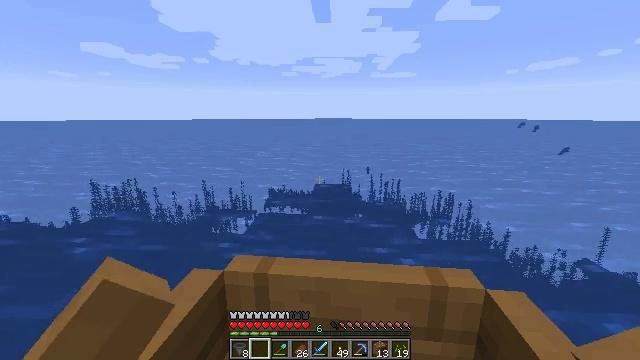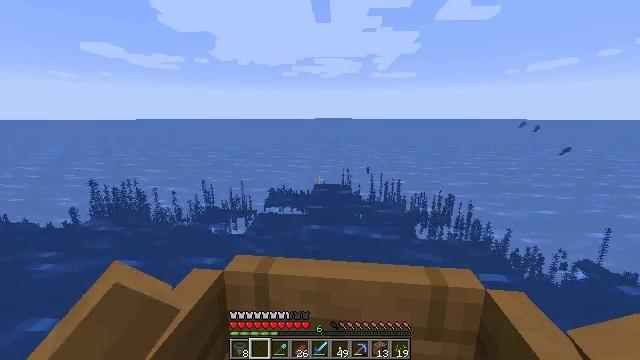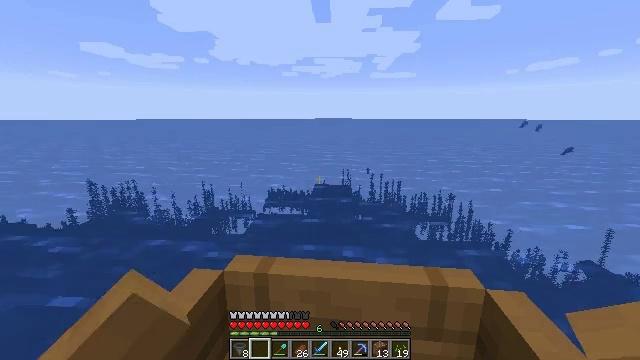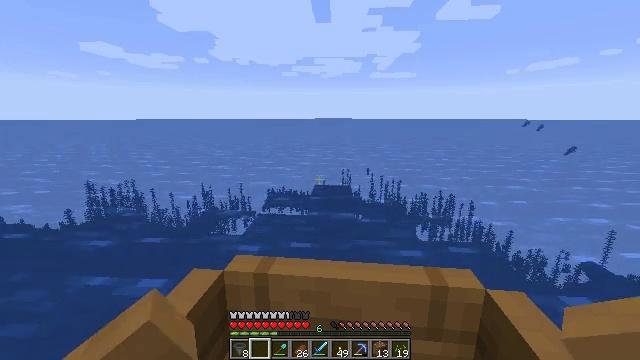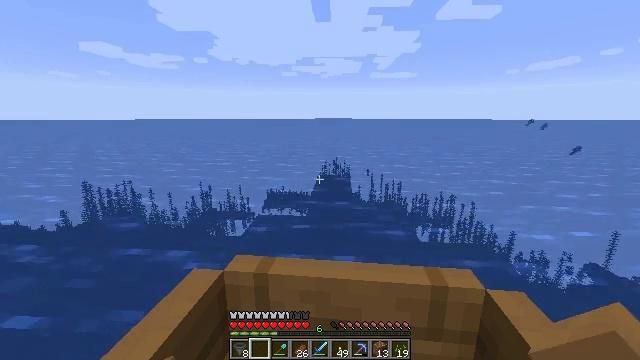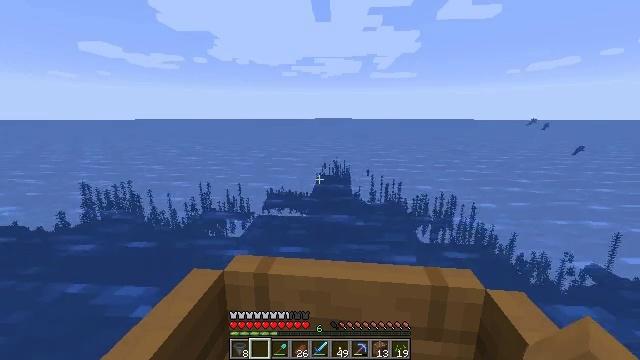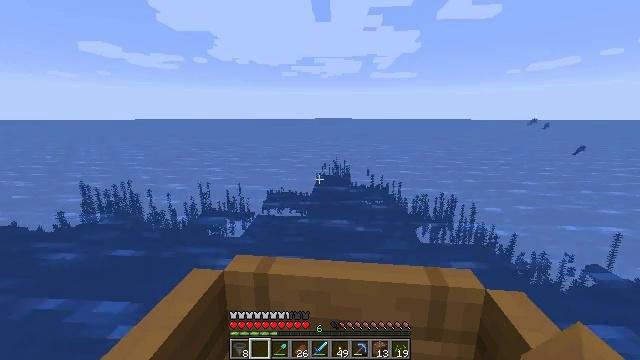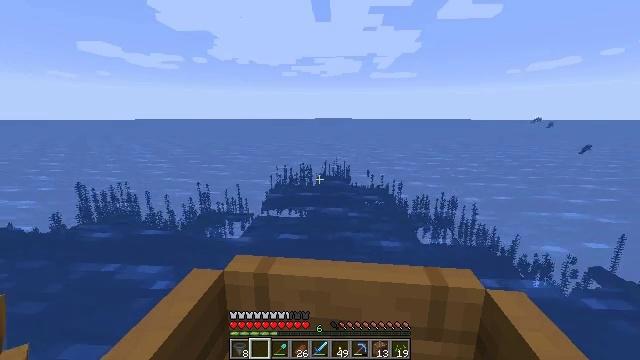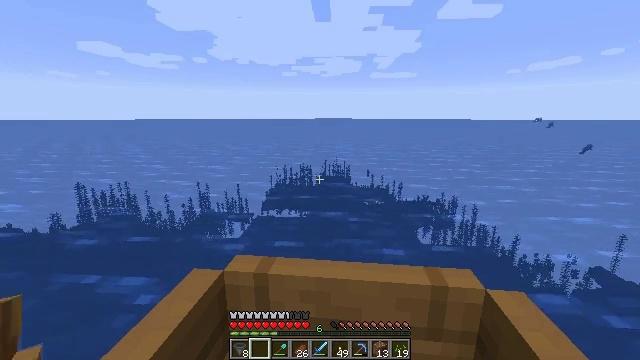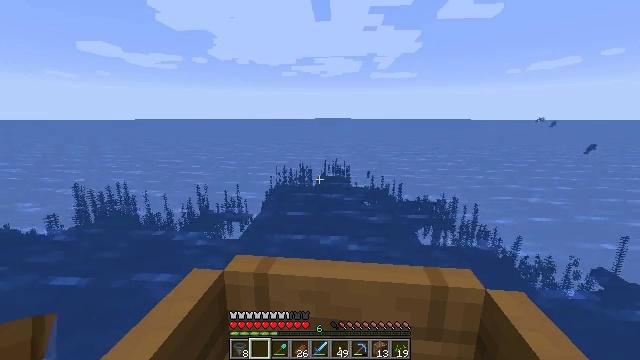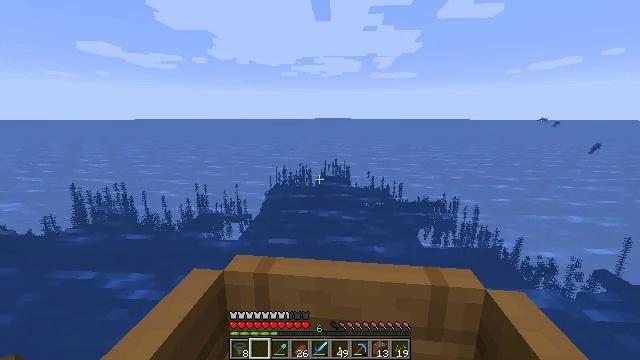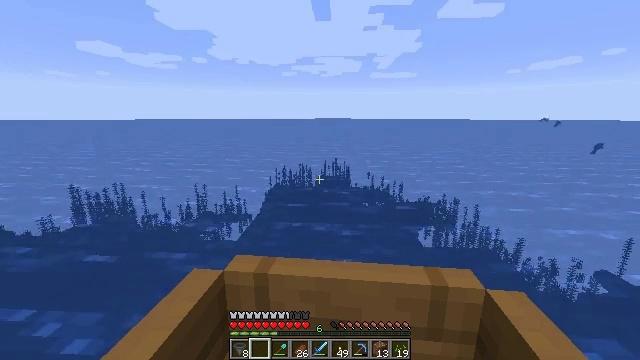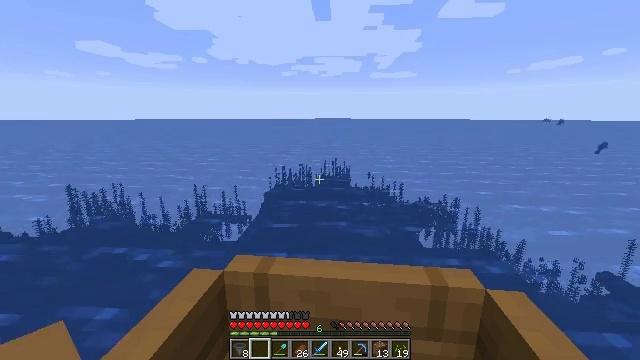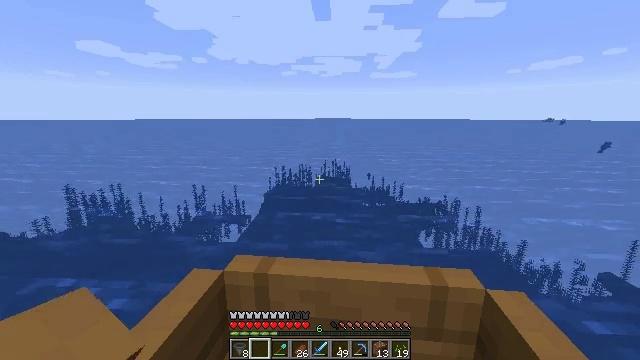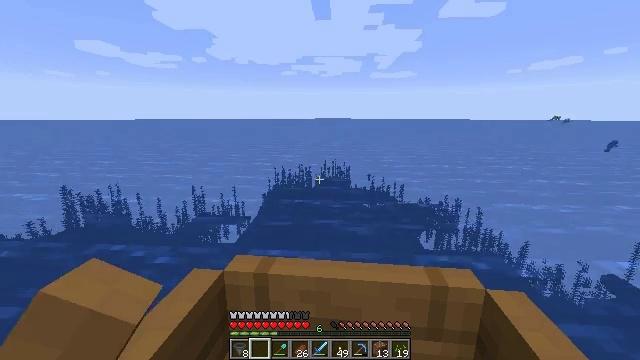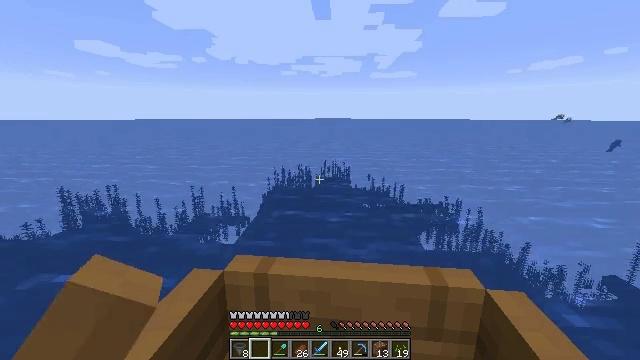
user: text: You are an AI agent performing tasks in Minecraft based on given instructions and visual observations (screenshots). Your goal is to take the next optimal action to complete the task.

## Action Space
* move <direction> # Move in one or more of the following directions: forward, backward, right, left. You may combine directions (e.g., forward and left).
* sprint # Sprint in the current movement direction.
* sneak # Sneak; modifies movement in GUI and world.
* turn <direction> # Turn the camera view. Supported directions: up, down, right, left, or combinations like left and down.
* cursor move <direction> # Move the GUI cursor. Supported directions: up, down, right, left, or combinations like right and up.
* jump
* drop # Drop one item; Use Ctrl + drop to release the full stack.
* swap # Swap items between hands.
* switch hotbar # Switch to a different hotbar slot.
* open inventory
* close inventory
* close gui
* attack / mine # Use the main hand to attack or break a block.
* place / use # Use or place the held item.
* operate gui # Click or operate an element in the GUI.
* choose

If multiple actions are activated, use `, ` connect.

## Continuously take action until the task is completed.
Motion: motion action
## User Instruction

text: Gather cactus by attacking it.
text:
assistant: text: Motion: move forward
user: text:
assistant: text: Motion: move forward
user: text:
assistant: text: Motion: move forward
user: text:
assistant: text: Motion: move forward
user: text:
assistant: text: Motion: move forward
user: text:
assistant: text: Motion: move forward
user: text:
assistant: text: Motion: move forward
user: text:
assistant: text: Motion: move forward
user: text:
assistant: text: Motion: move forward
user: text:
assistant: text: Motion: move forward
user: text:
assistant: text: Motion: move forward
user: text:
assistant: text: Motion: move forward
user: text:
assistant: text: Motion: move forward
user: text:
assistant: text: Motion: move forward
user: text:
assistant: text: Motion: move forward
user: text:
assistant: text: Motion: move forward
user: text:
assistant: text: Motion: move forward
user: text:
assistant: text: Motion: move forward
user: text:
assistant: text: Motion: move forward
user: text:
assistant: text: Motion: move forward
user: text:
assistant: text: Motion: move forward
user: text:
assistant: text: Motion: move forward
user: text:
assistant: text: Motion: move forward
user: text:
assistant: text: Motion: move forward
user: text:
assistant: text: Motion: move forward
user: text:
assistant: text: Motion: move forward
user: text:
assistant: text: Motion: move forward
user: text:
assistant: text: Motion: move forward
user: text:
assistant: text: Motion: move forward
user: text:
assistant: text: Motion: move forward